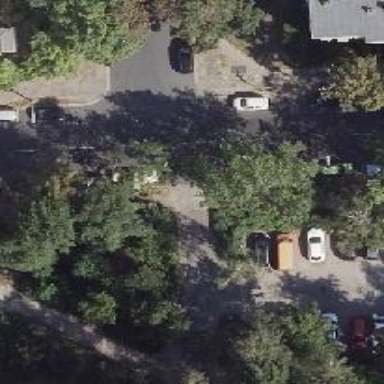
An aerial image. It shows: Tertiary road with asphalt surface and separate sidewalks. There are parallel on-street parking lanes on both sides of the road.